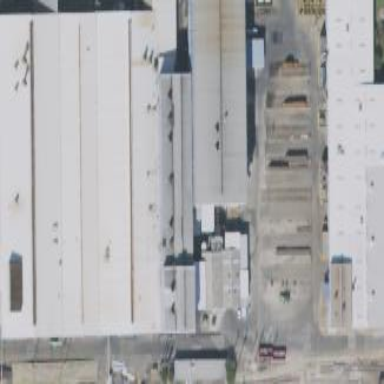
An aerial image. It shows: Industrial building.